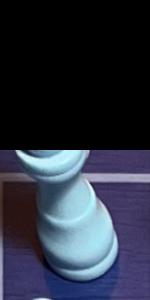
Label: King_White